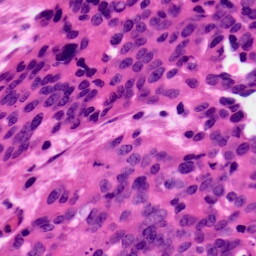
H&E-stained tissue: Ovarian